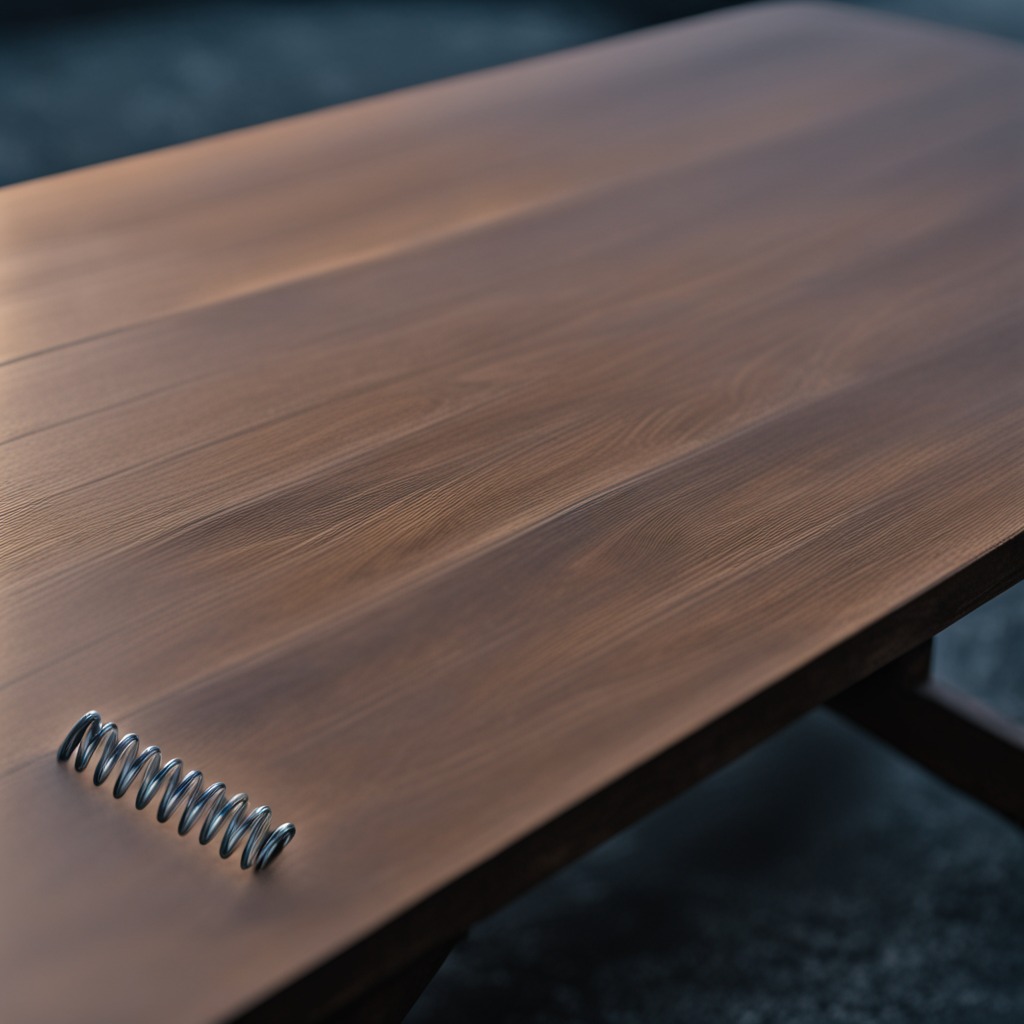
A coiled metal spring lies on the old table with faint burn marks in a small garage at twilight.